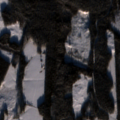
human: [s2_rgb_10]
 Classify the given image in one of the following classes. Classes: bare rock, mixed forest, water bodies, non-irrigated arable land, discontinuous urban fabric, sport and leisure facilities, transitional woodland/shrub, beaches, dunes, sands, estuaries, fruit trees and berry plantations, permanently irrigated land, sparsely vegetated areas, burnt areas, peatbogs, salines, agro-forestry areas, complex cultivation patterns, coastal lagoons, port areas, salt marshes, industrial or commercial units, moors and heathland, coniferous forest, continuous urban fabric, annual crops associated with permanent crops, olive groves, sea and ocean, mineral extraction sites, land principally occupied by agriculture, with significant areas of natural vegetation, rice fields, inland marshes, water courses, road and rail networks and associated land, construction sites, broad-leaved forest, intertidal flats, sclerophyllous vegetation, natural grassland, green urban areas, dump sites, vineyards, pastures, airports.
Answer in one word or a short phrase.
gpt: non-irrigated arable land, land principally occupied by agriculture, with significant areas of natural vegetation, coniferous forest, mixed forest, transitional woodland/shrub